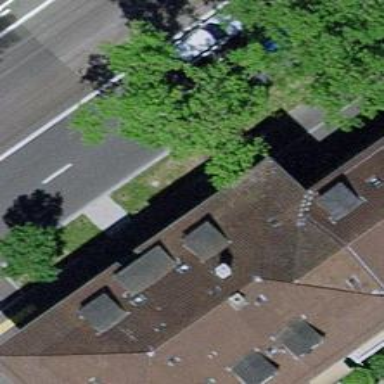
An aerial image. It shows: Tree-lined avenue.